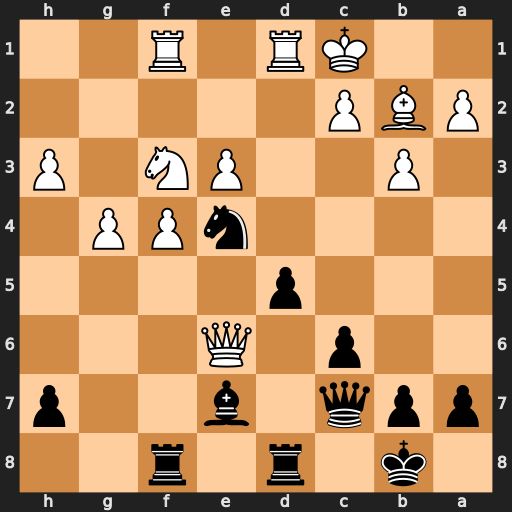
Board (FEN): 1k1r1r2/ppq1b2p/2p1Q3/3p4/4nPP1/1P2PN1P/PBP5/2KR1R2
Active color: b
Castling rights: -
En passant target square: -
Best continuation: Rd6 Qe5 Bf6